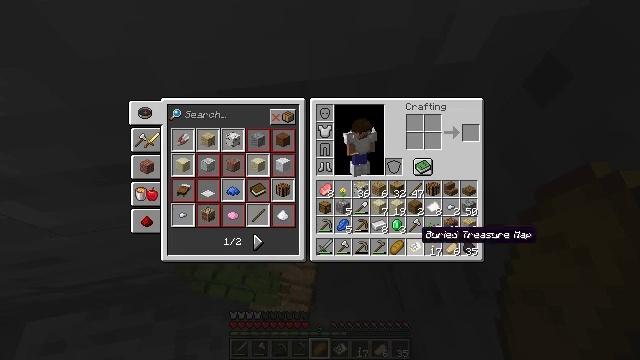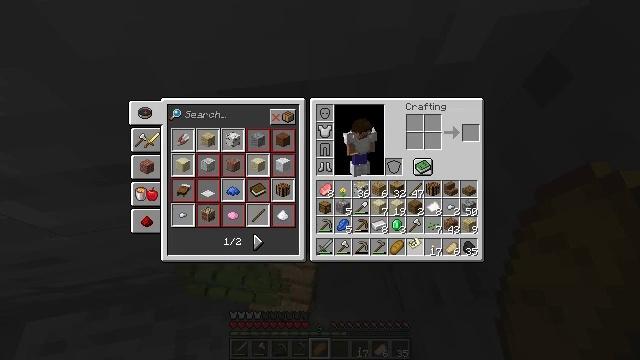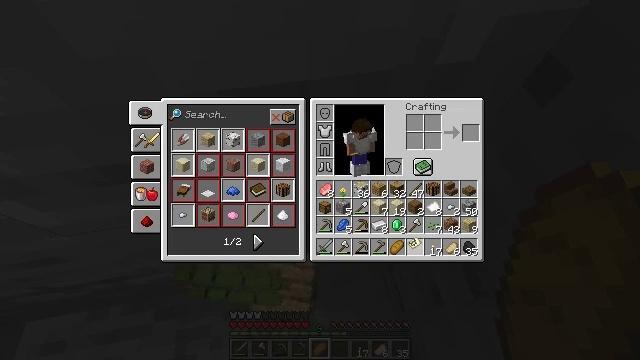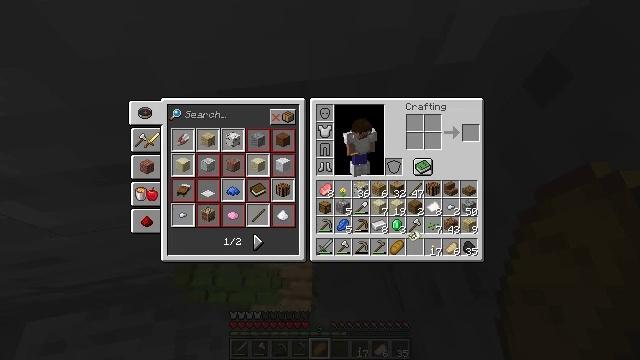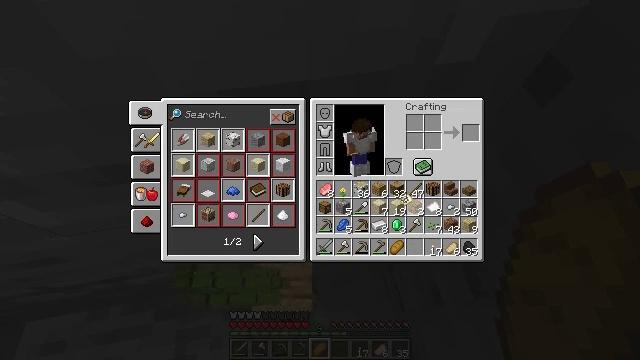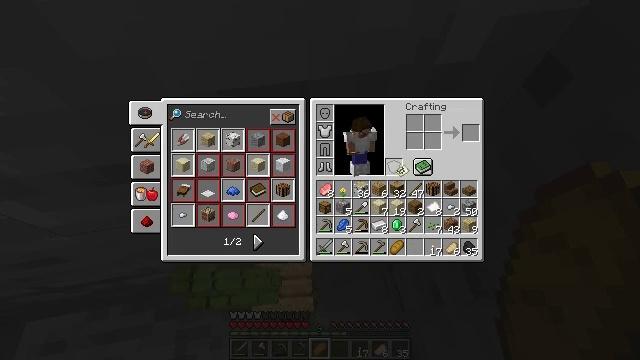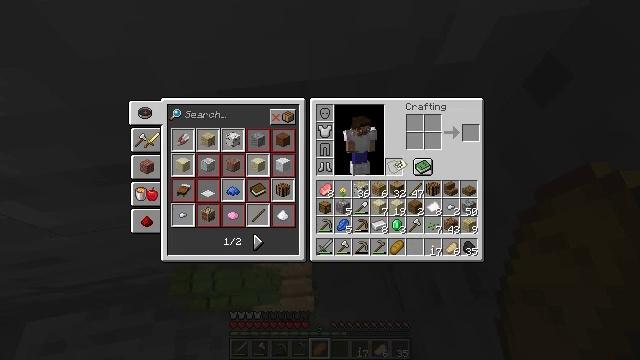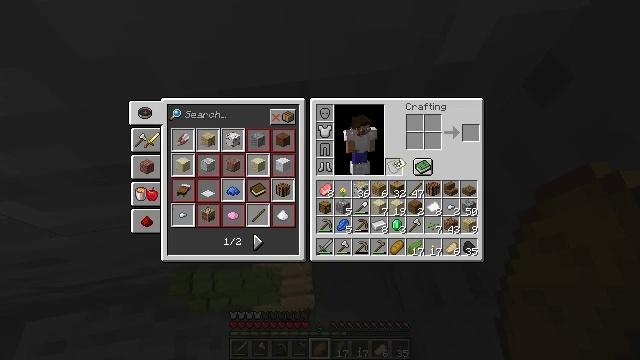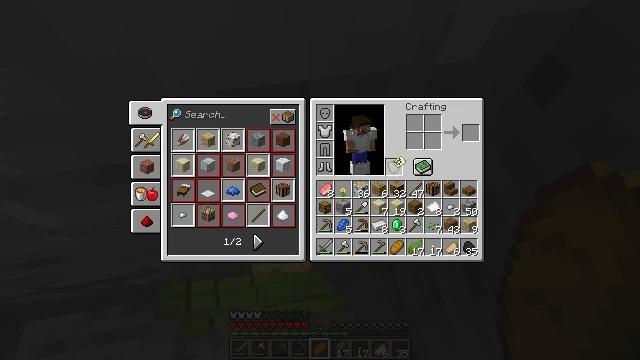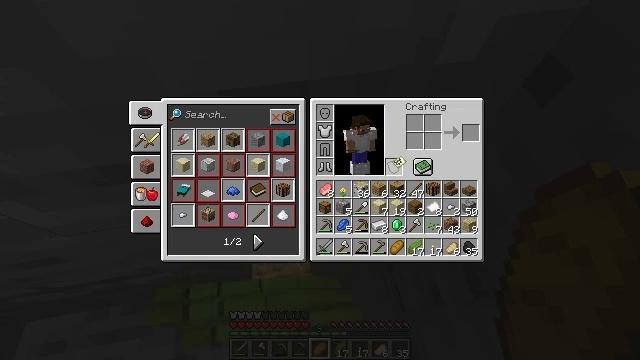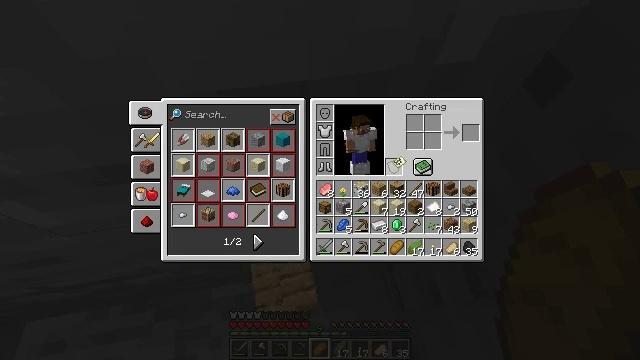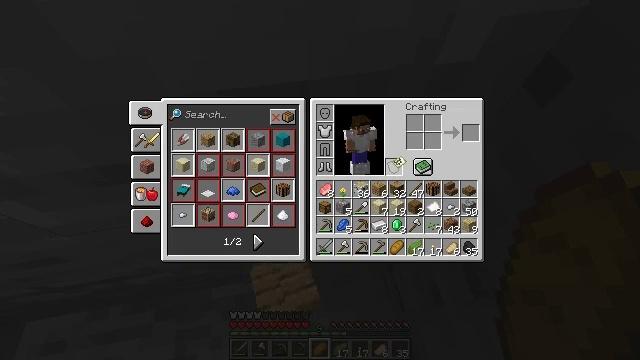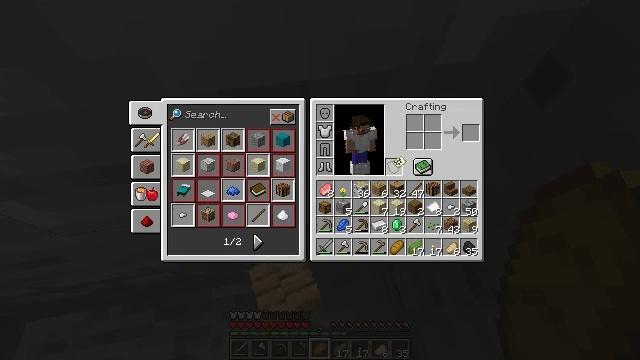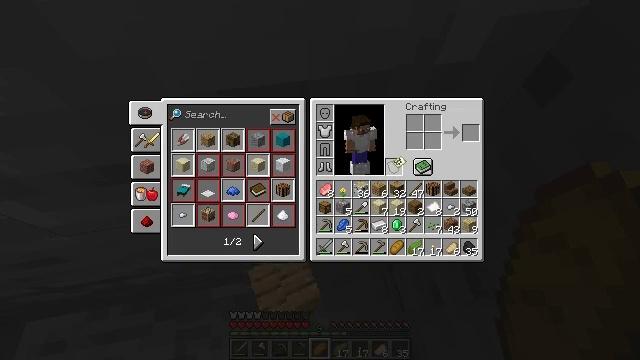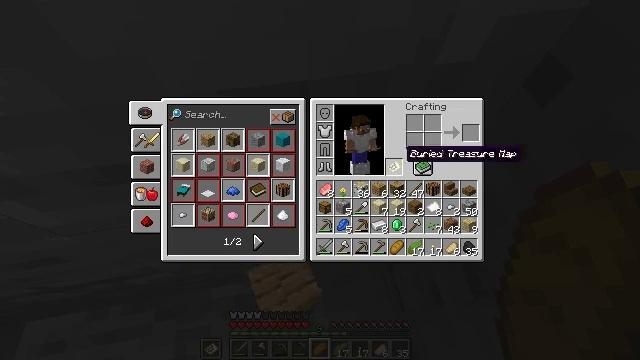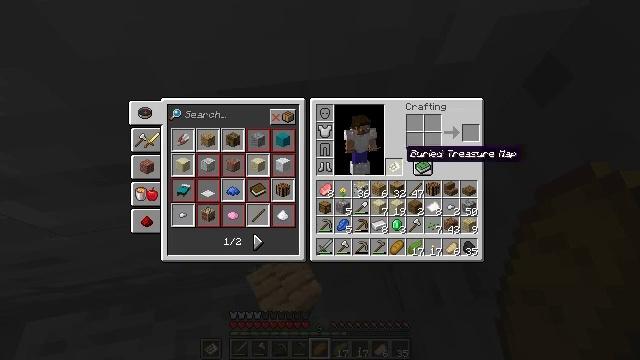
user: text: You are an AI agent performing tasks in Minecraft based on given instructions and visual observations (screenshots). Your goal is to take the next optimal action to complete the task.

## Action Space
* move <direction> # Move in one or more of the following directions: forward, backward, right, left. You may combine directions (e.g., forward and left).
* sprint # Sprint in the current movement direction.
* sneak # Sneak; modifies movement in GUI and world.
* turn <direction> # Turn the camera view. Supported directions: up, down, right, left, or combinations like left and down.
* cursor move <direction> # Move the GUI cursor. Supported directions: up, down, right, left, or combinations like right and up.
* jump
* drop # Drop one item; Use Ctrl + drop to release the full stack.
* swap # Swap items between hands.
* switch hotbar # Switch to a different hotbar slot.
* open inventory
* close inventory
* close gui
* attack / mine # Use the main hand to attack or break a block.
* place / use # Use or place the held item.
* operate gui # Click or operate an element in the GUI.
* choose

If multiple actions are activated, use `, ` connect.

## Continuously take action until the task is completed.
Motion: motion action
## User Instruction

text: Remove a dandelion from the inventory.
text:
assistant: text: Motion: operate gui
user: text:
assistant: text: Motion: operate gui
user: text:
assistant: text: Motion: cursor move up
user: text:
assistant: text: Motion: cursor move left and up
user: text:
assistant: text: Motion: cursor move up
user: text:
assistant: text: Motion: no_op
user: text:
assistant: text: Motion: no_op
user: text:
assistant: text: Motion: no_op
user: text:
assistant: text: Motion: no_op
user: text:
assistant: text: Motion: no_op
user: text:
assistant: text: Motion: no_op
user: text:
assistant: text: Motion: operate gui
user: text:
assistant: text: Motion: operate gui
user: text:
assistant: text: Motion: no_op
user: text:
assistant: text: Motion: no_op
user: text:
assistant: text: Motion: no_op
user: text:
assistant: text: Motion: no_op
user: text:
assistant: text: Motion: no_op
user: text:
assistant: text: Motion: no_op
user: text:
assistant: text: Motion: no_op
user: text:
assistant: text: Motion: no_op
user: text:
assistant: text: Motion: no_op
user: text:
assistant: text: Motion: no_op
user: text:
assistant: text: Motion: no_op
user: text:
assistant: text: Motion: cursor move left and down
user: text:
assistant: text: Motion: cursor move left
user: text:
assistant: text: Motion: no_op
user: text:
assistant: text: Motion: no_op
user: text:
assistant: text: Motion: no_op
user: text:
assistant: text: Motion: no_op